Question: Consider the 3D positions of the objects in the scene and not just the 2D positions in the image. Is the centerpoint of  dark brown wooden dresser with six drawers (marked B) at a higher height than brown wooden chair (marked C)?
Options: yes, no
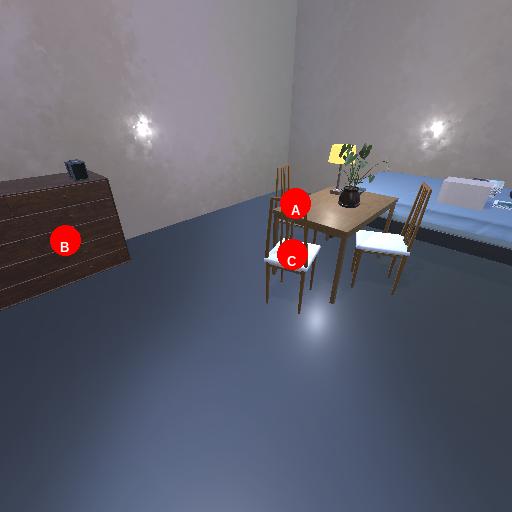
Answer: yes